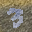
Label: 3